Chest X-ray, AP view. Patient: 15 years old, sex M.
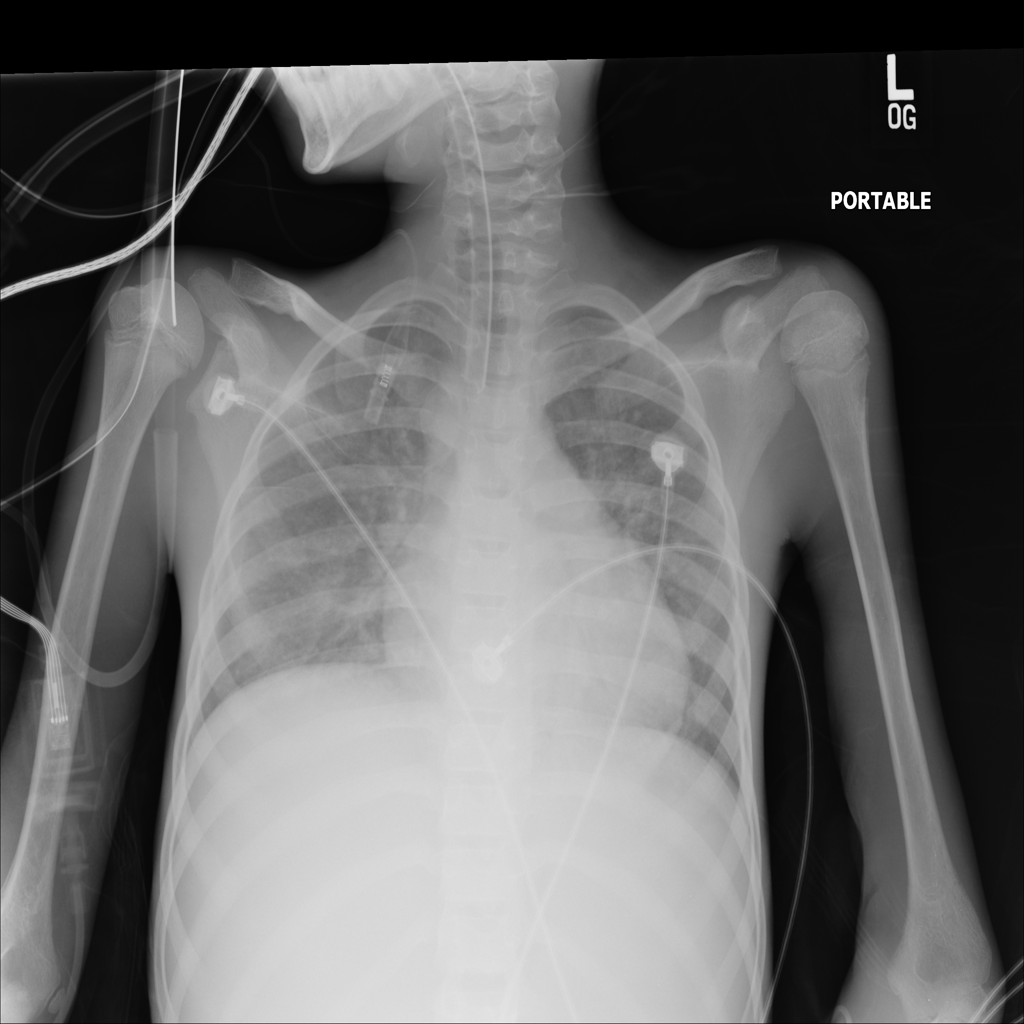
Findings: Mass